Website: lowes
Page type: customer-info-address
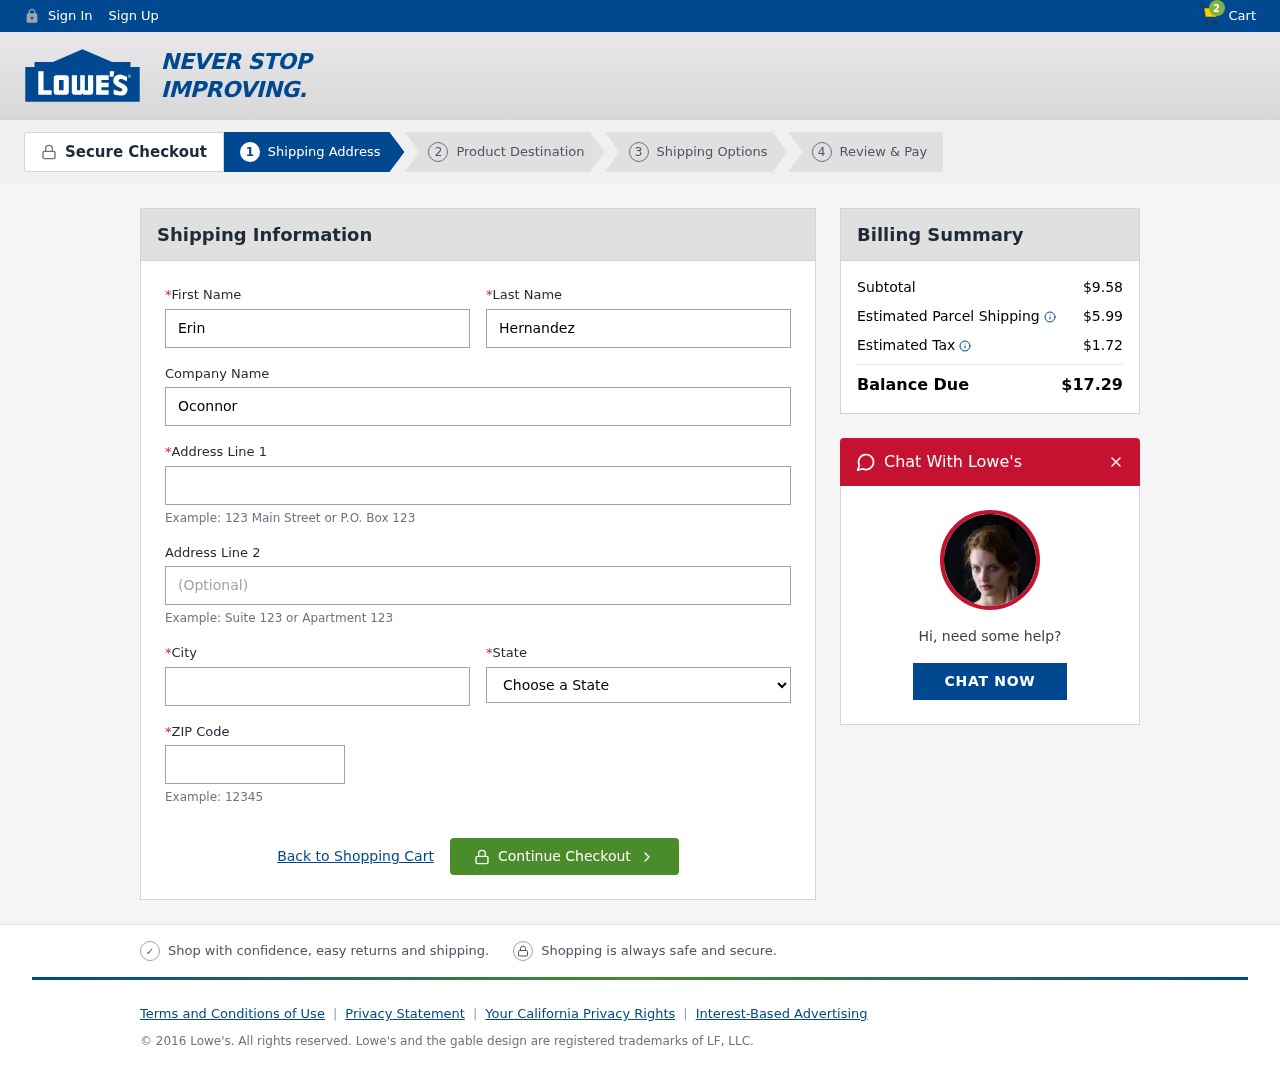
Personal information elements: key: PII_CITY
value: Gravesbury
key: PII_COMPANY
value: Oconnor LLC
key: PII_FIRSTNAME
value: Erin
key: PII_LASTNAME
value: Hernandez
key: PII_POSTCODE
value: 35455
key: PII_STATE
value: PR
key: PII_STREET
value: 404 Booth Parkways
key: PII_STREET2
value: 7376 Perkins Knoll Suite 277
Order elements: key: ORDER_NUM_ITEMS
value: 2
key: ORDER_SUBTOTAL
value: $9.58
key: ORDER_SHIPPING_COST
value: $5.99
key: ORDER_TAX
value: $1.72
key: ORDER_TOTAL
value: $17.29